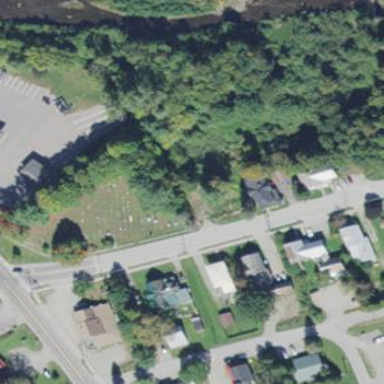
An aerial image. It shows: Cemetery.